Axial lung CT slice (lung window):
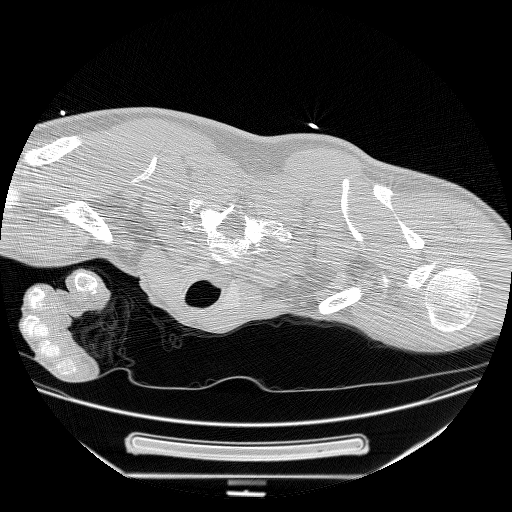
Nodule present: no